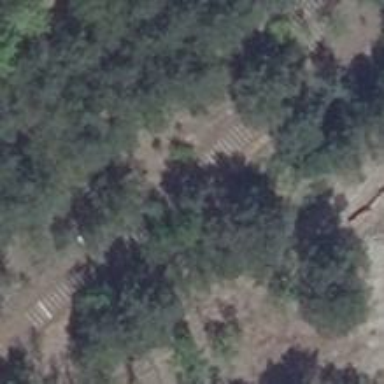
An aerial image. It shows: Abandoned railway.